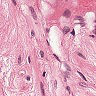
Metastatic tissue present: no